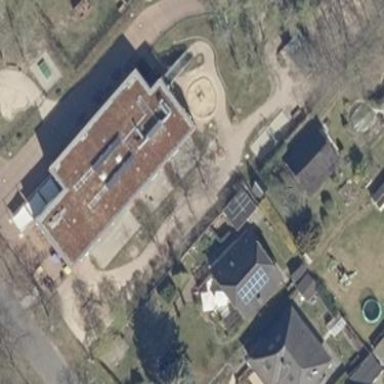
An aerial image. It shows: Kindergarten building.